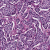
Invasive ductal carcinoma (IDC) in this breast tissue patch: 1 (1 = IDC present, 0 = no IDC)